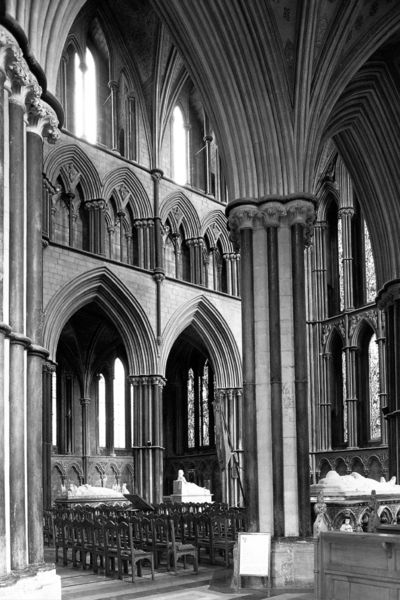
Titel: Kathedrale von Worcester/Worcestershire
Standort: Worcester (EU - GB)
Schlagwörter: fenster, licht, pfeiler, stühle, säule, säulen, innenraum, kirche, gotik, bogen, gestühl, ornamente, hoch, halle, foto, bögen, langhaus, kapitell, mittelschiff, knospe, bündelpfeiler, dienste, obergaden, seitenschiff, spitzbogen, spitzbögen, gräber, kirchenstühle, innenaufnahme, säulenbündel, beforien